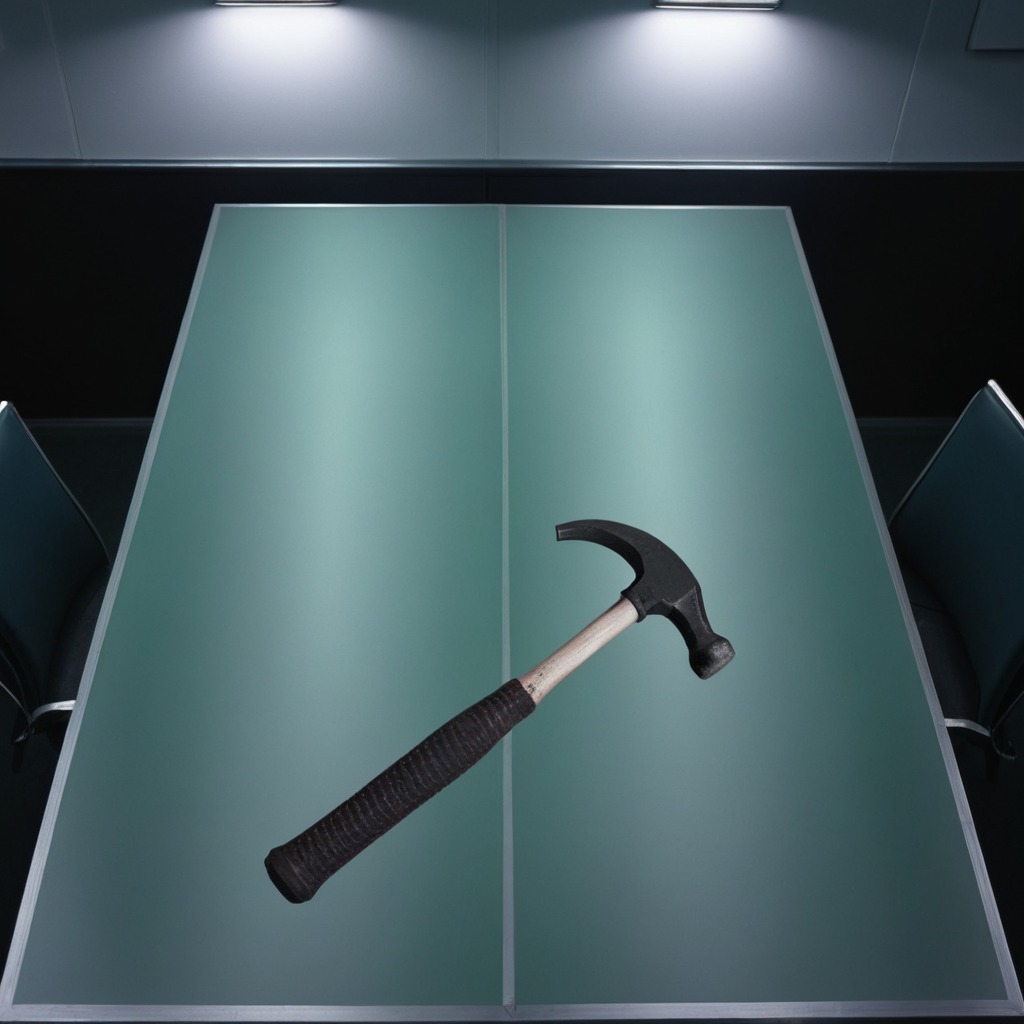
A hammer is lying on the table.